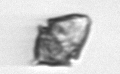
Label: Kryptoperidinium_triquetrum